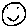
Label: smiley face